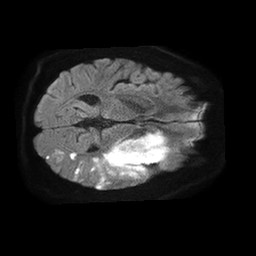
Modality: TRACE
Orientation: axial
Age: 50
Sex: male
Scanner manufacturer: philips
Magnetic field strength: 1.5 T
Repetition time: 4.6 s
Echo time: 0.08631 s